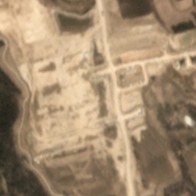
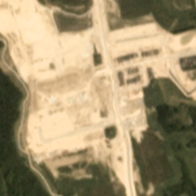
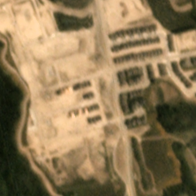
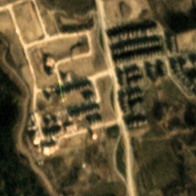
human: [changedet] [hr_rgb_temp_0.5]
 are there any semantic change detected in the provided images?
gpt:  vegetation appeared in the scene .

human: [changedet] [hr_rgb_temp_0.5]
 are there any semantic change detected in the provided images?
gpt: some trees appeared on the left side .

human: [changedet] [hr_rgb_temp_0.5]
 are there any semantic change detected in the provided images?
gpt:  vegetation replaced the original bareland .

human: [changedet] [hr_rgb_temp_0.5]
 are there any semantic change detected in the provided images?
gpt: many trees and grass appeared on the right side .

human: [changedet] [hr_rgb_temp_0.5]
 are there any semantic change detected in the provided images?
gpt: lush green trees and grass replaced the original bare and intersecting roads appeared .